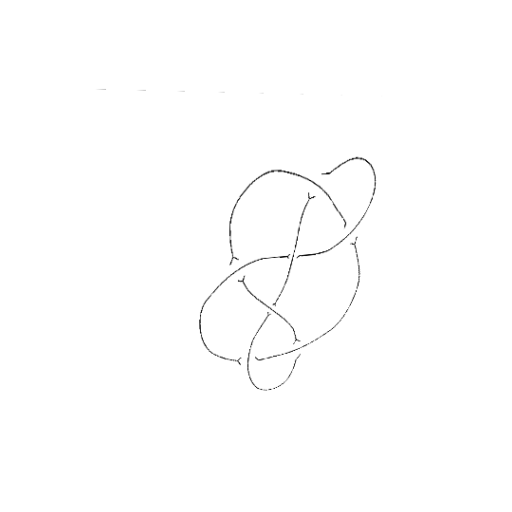
Crossing number: 7